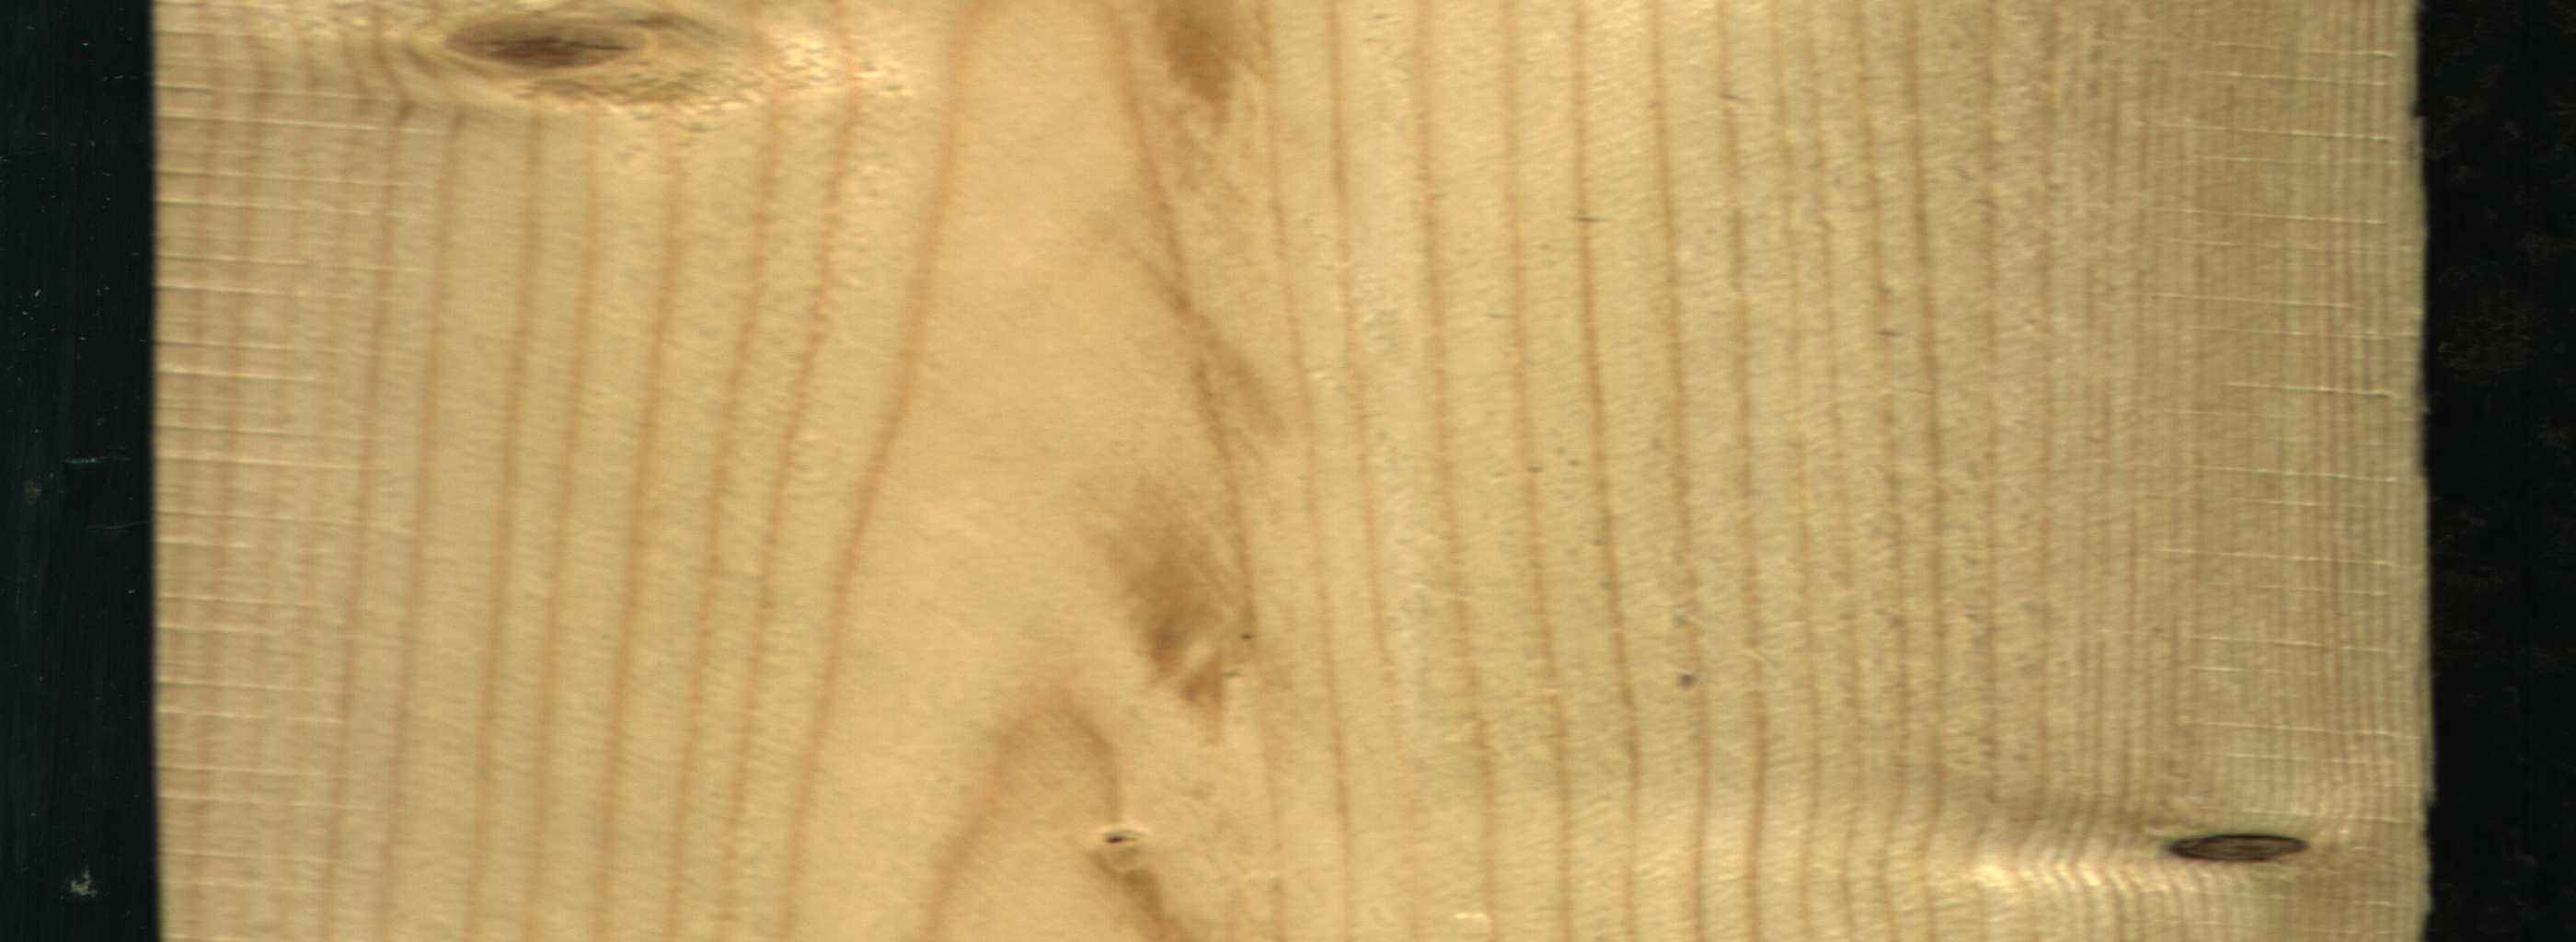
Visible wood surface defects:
Dead_Knot
Live_Knot